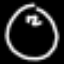
Label: clock